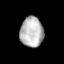
Tissue: lung
Cell type: Epithelial cells
Senescence score: 0.2059
Nuclear area (px): 688
Mean DAPI intensity: 183.3125